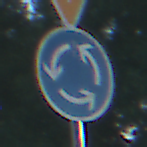
Verkehrszeichen: Kreisverkehr
Zusatzzeichen oben: VorfahrtGewaehren
Umgebung: Outdoor, RoadRail
Tageszeit: MorningAfternoon
Wetter: Clear
Licht: Natural
Jahreszeit: NotSpecified
Kontrast: HighContrast